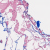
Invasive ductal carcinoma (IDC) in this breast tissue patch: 0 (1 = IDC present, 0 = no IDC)